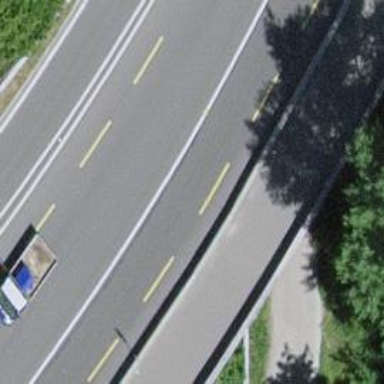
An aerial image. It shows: Secondary road with asphalt surface and designated cycle lane.